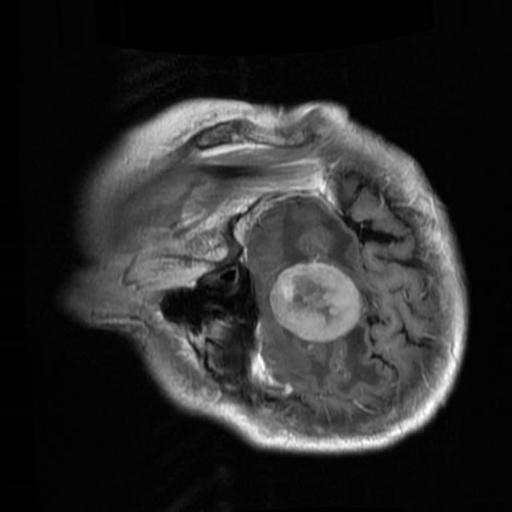
Label: brain_menin